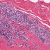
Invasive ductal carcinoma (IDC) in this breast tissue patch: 0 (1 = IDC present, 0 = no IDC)